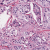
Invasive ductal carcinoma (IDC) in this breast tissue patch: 1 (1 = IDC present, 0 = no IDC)